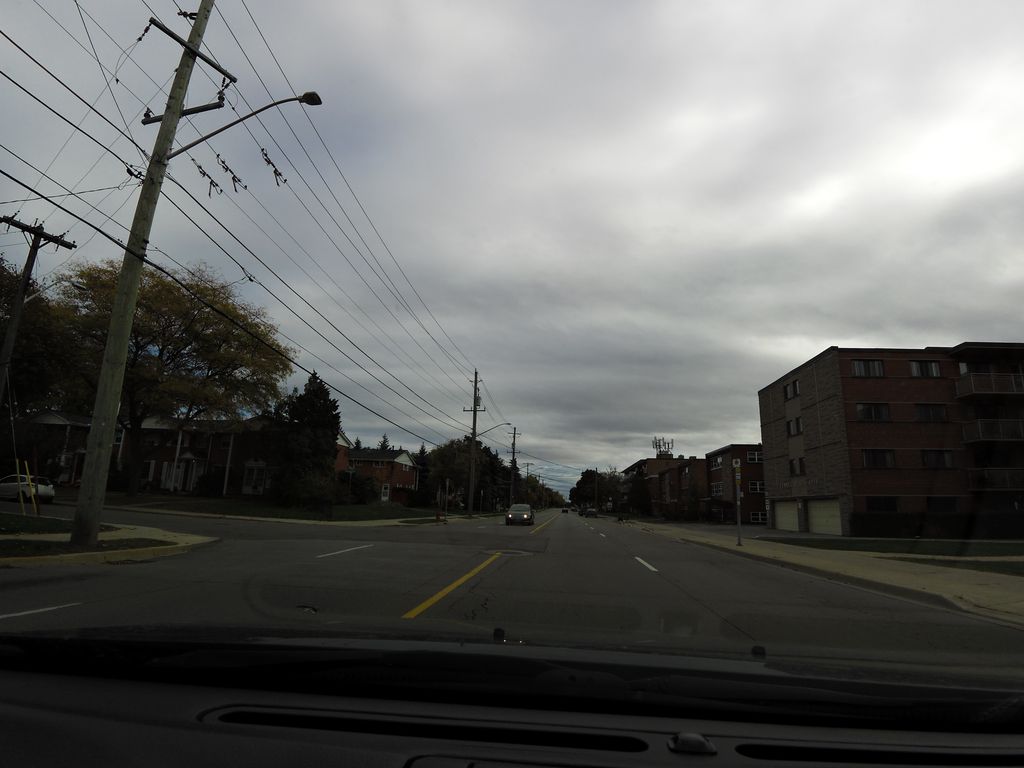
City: hamilton